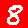
Digit: 8